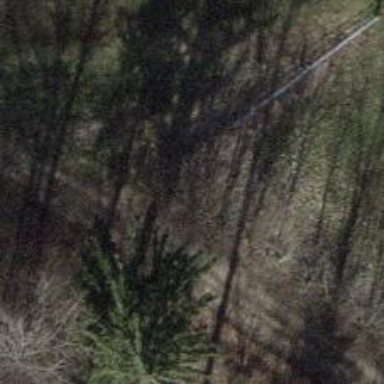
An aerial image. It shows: Wayside cross with historic significance.